Field crop: maize
Growth stage: 2
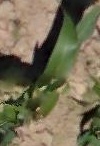
Species: maize